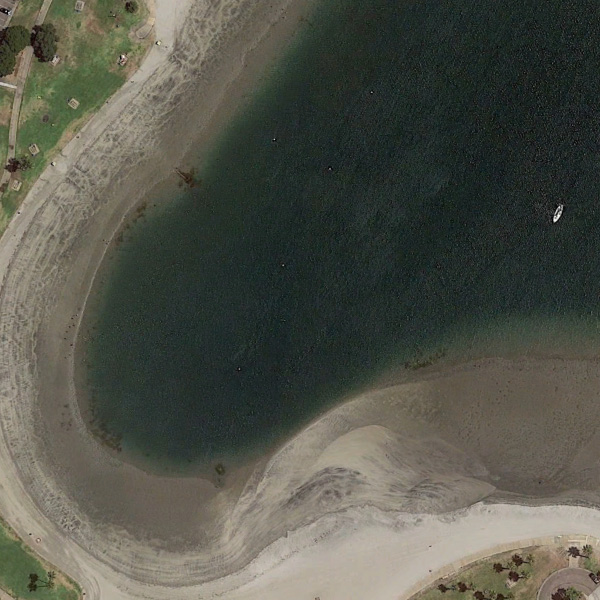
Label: Beach